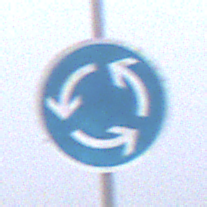
Verkehrszeichen: Kreisverkehr
Umgebung: Outdoor, RoadRail
Tageszeit: MorningAfternoon
Wetter: Overcast
Licht: Natural
Jahreszeit: NotSpecified
Kontrast: LowContrast